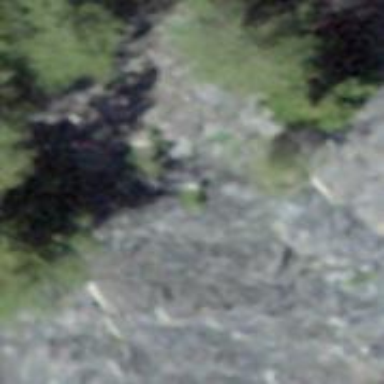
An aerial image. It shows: Cliff in nature.